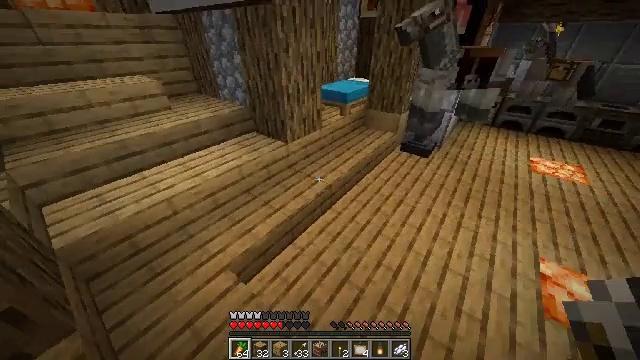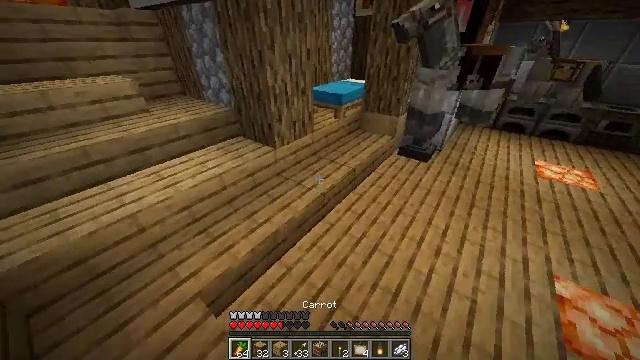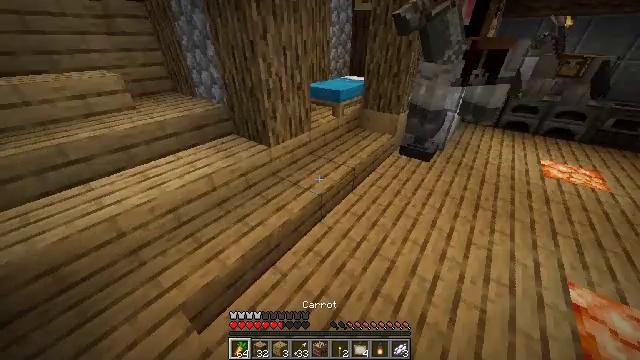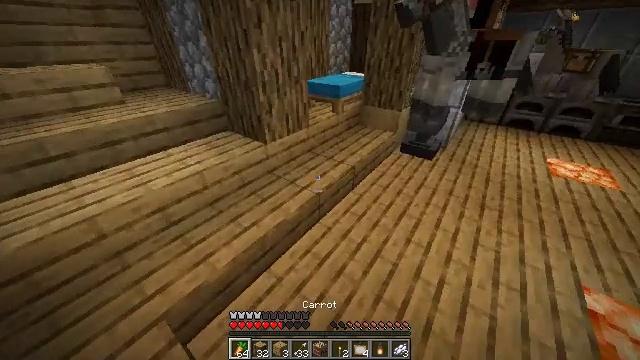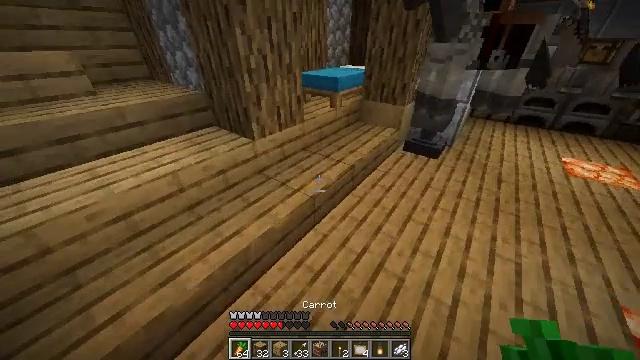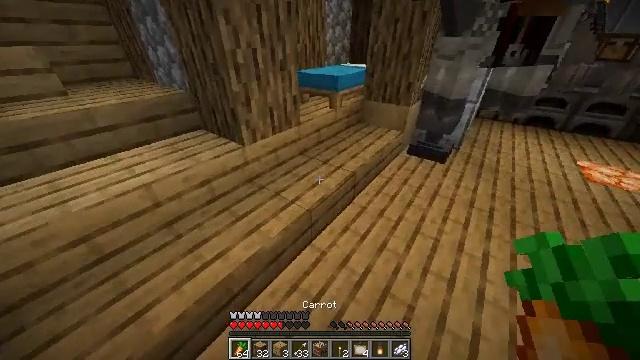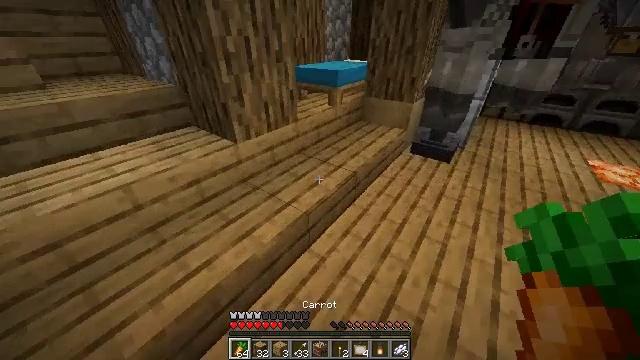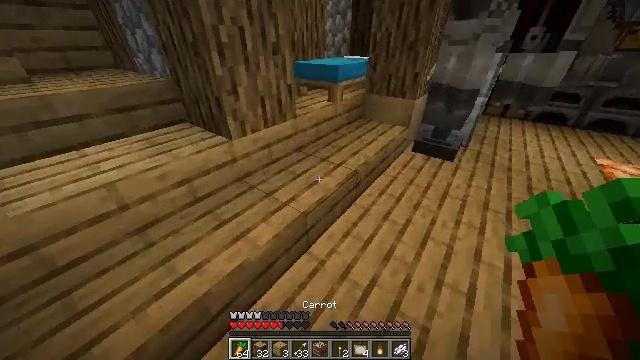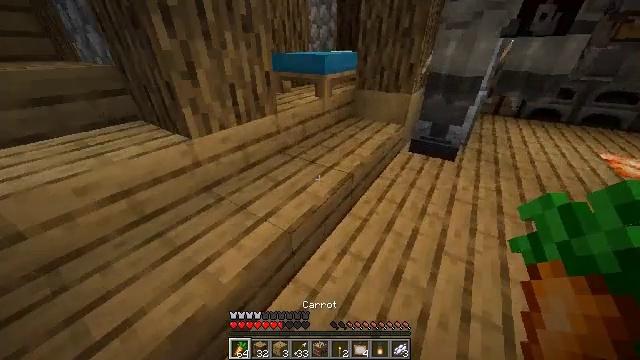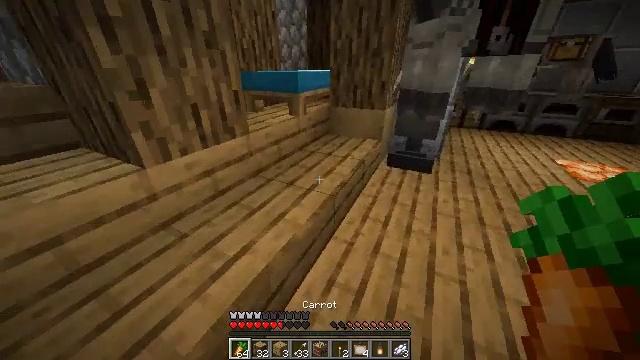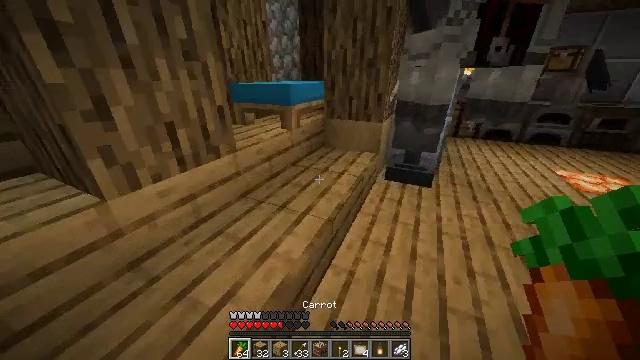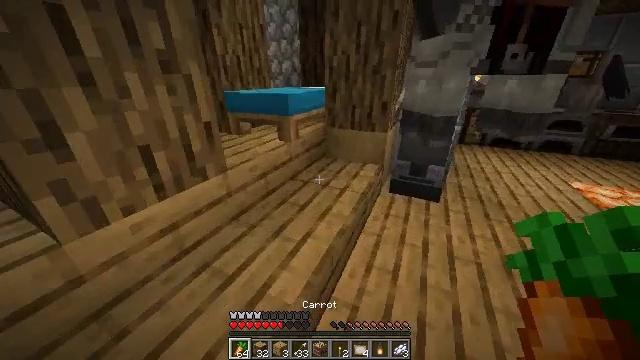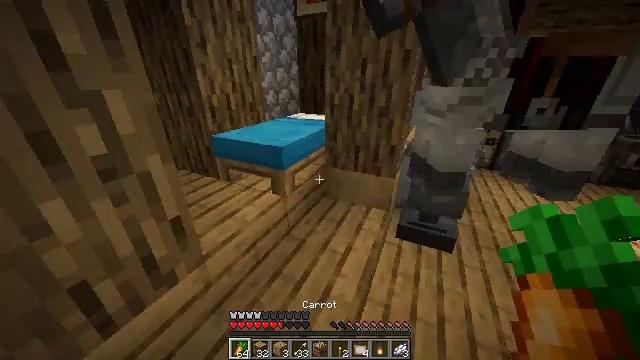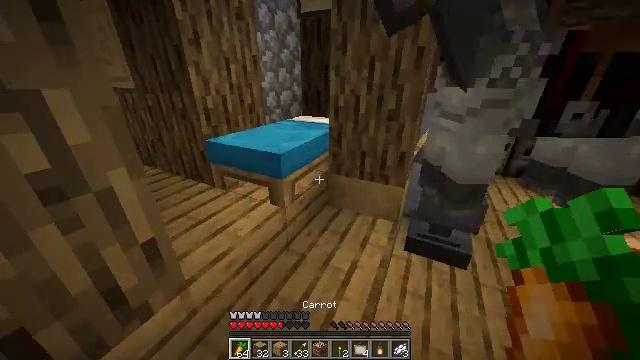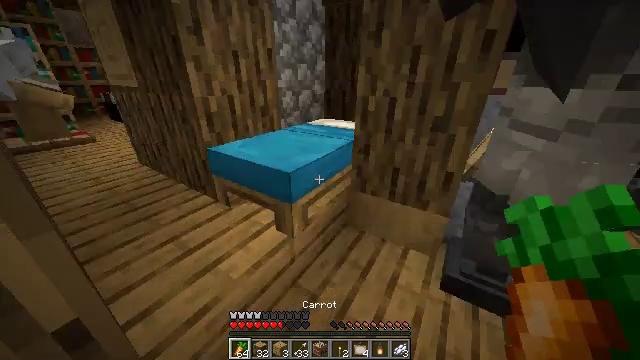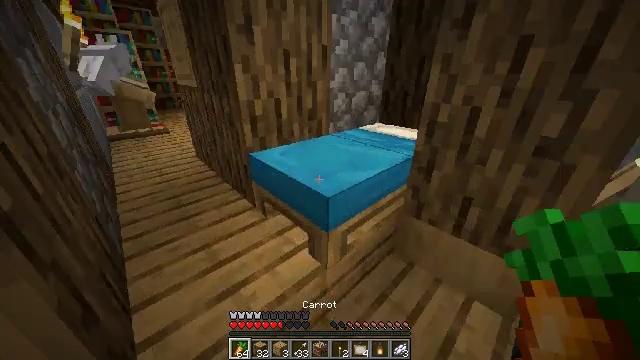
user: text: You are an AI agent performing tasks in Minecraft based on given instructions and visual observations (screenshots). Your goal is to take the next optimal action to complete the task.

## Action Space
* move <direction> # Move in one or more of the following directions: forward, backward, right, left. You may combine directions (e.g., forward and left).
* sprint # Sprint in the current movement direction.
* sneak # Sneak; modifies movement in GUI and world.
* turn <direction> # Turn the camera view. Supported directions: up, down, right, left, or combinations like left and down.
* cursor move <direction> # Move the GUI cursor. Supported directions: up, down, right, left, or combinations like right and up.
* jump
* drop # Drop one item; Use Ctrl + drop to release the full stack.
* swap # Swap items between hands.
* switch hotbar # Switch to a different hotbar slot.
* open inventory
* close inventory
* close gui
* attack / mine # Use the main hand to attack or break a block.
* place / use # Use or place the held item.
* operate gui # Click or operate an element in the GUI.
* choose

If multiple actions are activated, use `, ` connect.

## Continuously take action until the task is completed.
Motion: motion action
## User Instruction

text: Retrieve the lodestone from its location.
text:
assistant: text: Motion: move forward
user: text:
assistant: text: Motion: move forward
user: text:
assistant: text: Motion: move forward
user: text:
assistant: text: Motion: move forward
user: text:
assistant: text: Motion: move forward
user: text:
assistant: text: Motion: move forward
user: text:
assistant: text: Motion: move forward
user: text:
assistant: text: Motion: move forward, turn right and up
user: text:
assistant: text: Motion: move forward, turn right and up
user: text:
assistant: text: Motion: move forward, turn right and up
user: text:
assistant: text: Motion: move forward, jump
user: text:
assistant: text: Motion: move forward, jump
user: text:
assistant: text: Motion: move forward, turn left, jump
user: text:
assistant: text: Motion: move forward, turn left, jump
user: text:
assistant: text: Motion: move forward, turn left
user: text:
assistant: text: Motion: move forward, turn left
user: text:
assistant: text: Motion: move forward, turn left and up
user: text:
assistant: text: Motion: move forward and move left, turn left
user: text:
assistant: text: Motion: move forward and move left
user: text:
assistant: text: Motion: move forward and move left
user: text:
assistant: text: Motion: move forward
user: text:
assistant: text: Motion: move forward, turn right
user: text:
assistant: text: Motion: move forward, turn right
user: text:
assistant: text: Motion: move forward, turn right
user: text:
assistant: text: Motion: move forward, turn right and up
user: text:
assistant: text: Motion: move forward, turn right and up
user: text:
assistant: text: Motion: move forward and move left, turn right
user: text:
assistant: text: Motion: move forward and move left
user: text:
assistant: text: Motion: move forward and move left, turn right
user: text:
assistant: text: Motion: move forward and move left, turn right